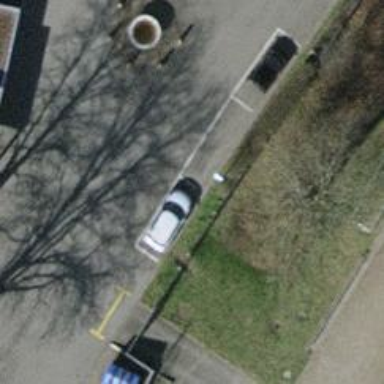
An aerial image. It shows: Parking lane with normal asphalt surface designated for parking spaces.